Field crop: tomato
Growth stage: 1
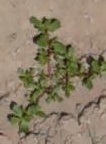
Species: portulaca